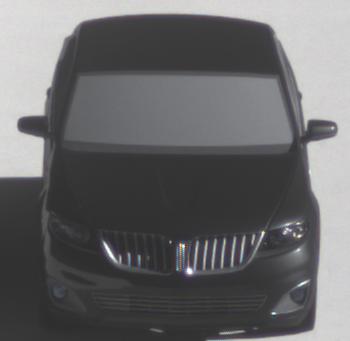
Make: Lincoln
Model: MKS
Detailed model: -
Model produced from: 2008
Model produced until: 2011
Doors: 4
Color: black
Road condition: dry road
Daytime: midday
Contrast: high contrast